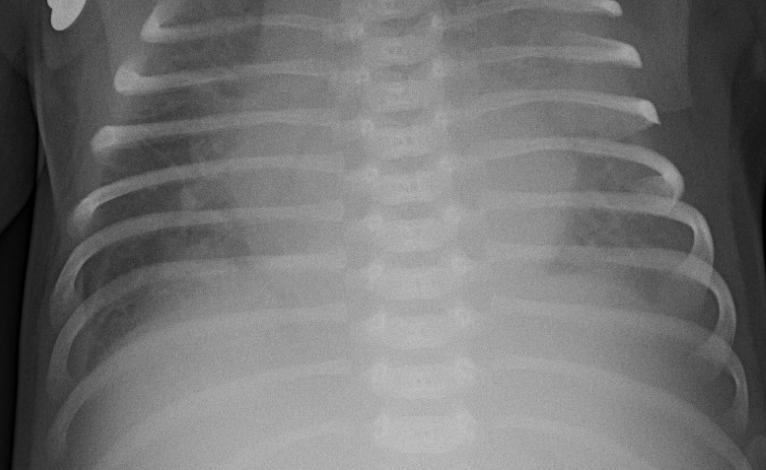
Diagnosis: PNEUMONIA